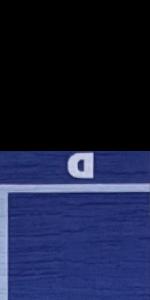
Label: Empty